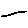
Label: line